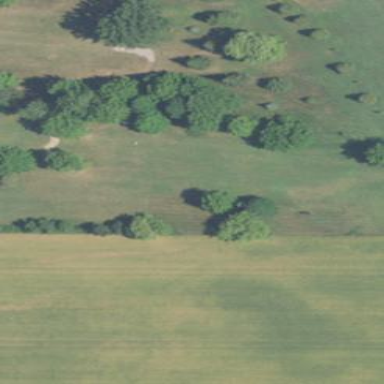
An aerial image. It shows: Rough area on grassy golf course.